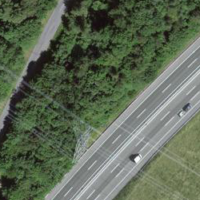
EUNIS habitat code: 57
Species observed at this site:
Aruncus dioicus